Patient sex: F
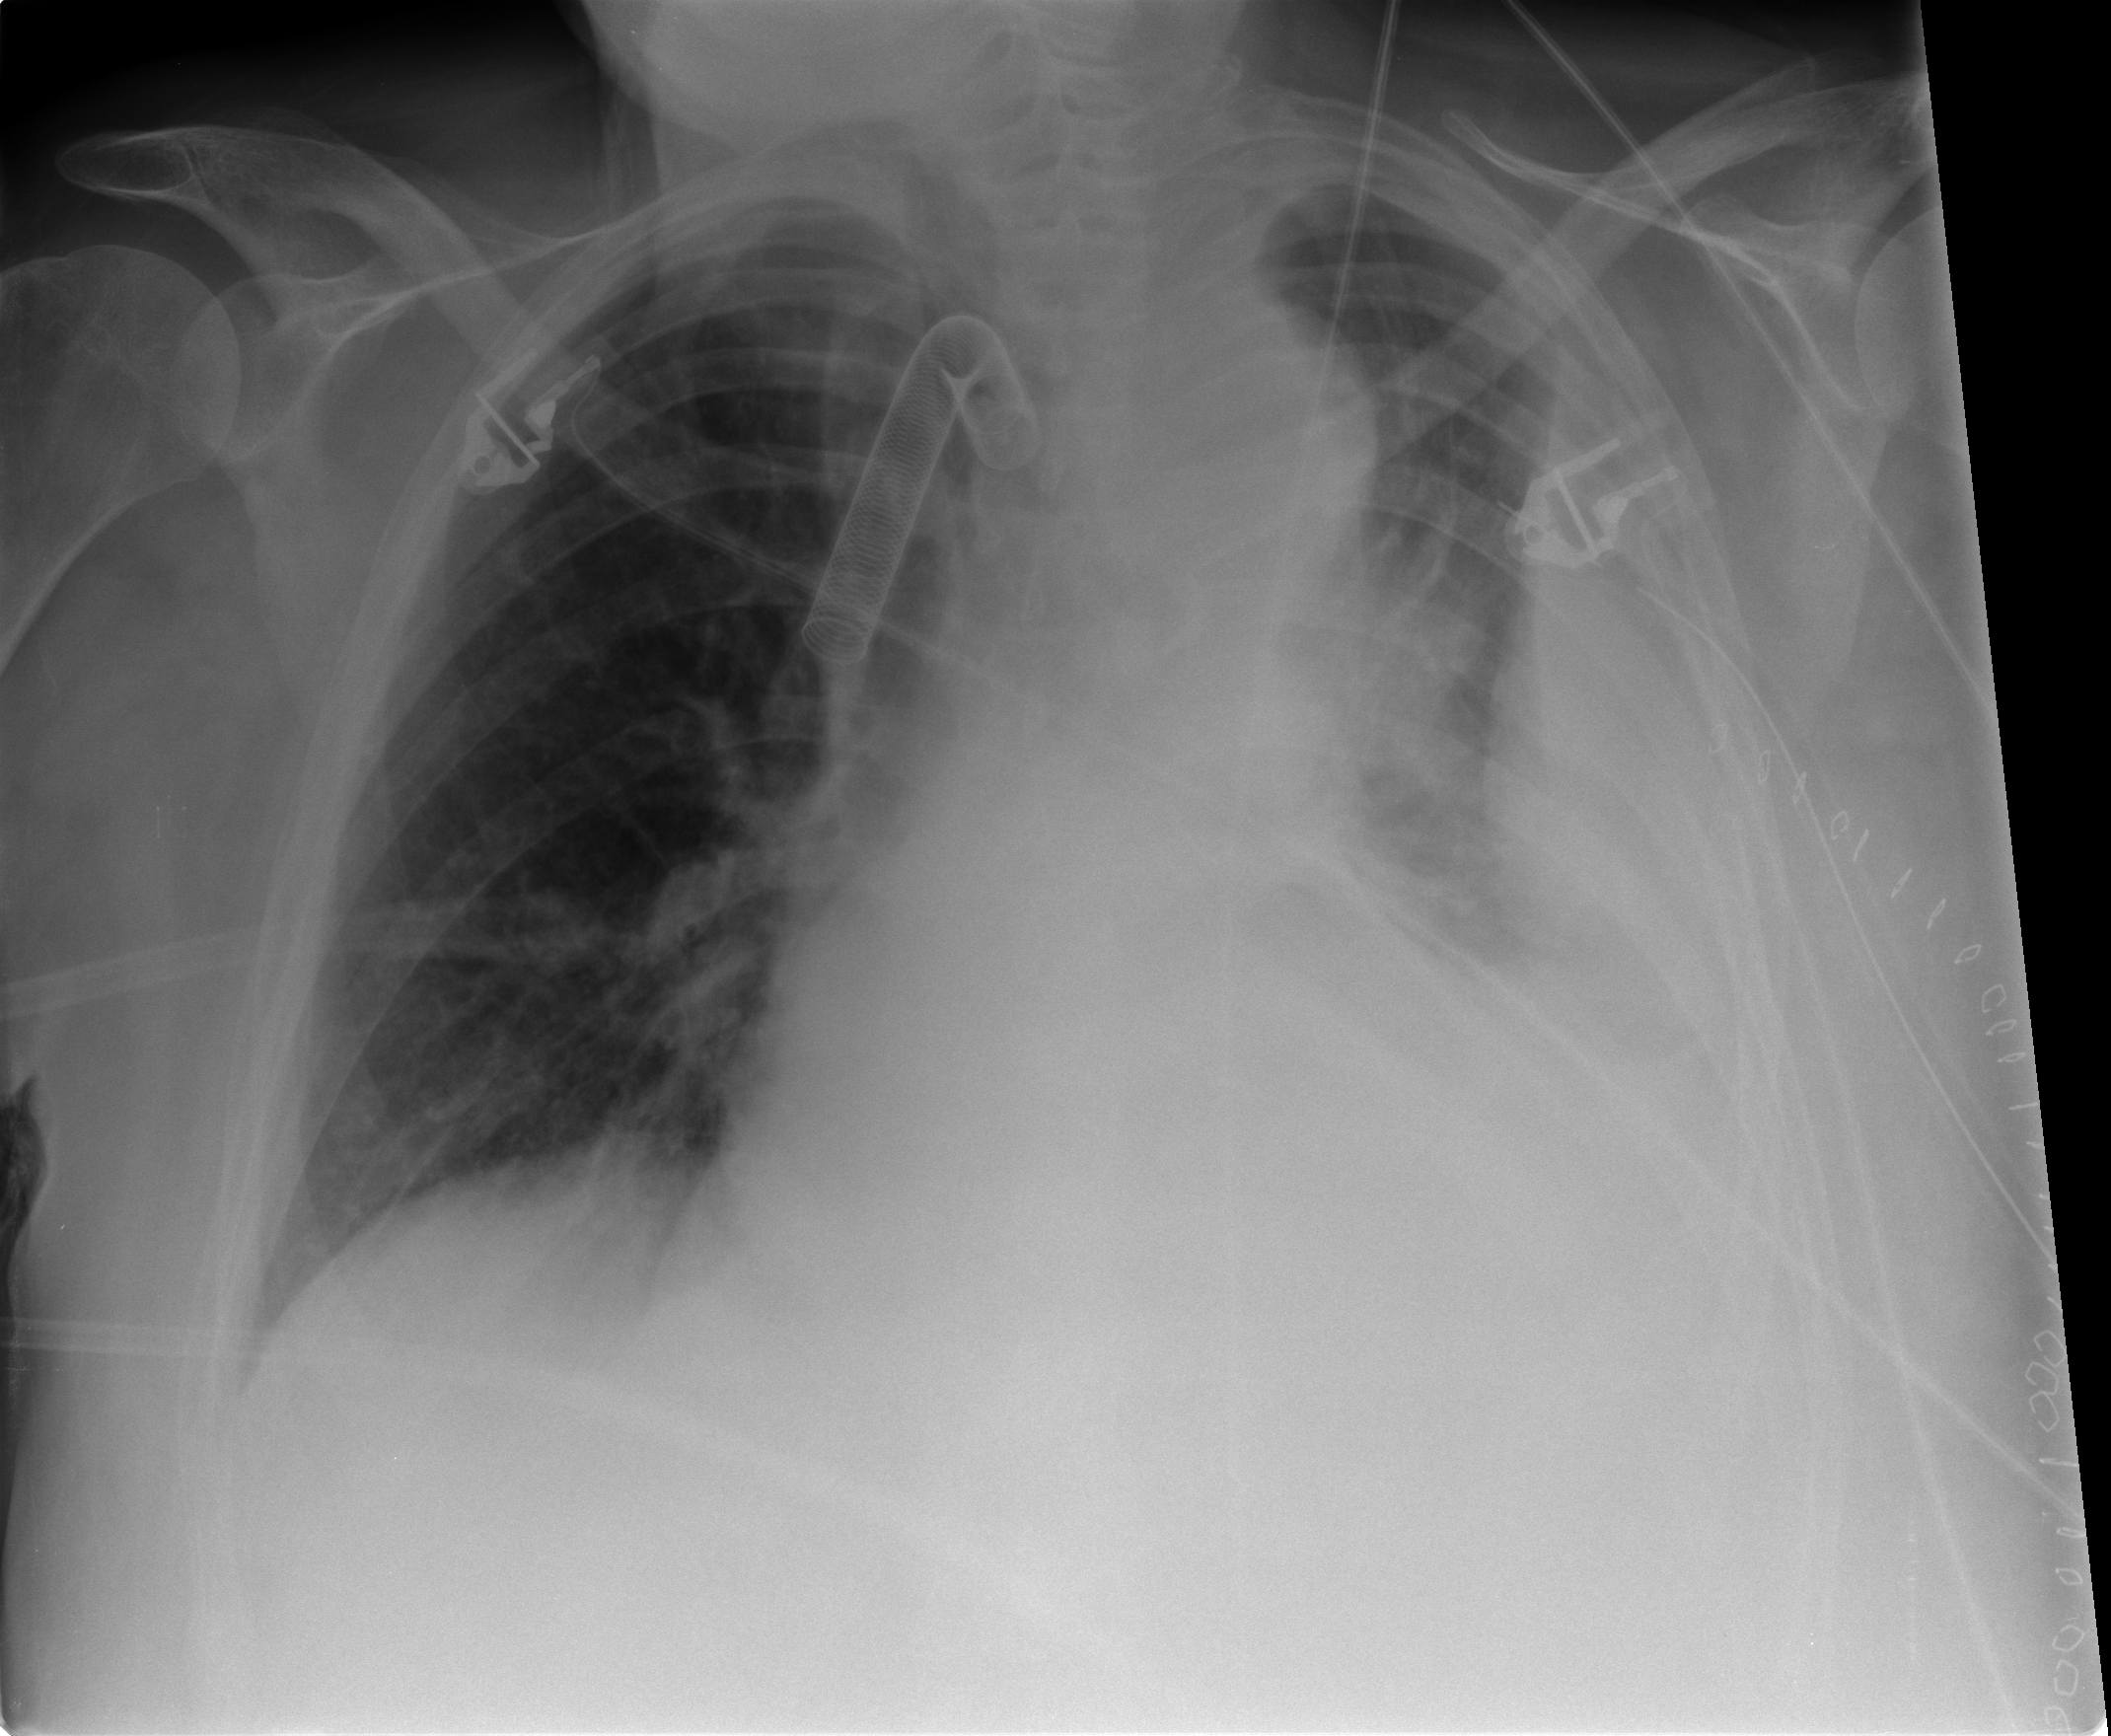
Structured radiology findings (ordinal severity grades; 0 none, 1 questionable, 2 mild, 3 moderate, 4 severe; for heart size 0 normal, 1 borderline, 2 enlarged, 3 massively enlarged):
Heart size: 2
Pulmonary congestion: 2
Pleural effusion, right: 0
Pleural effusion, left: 3
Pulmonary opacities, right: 0
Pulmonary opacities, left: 0
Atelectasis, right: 2
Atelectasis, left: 2